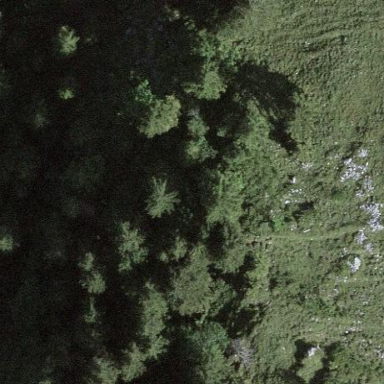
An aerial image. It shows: Forest area.